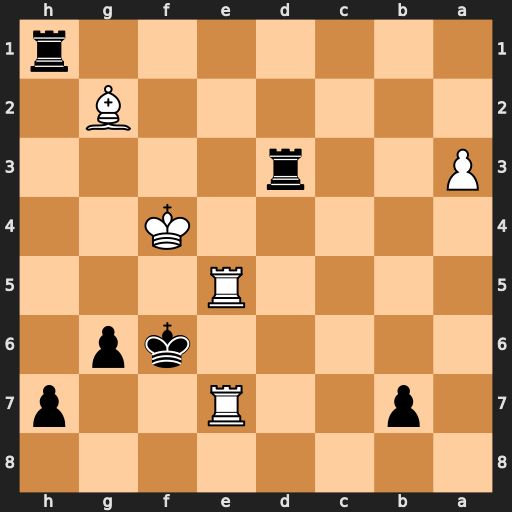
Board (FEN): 8/1p2R2p/5kp1/4R3/5K2/P2r4/6B1/7r
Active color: b
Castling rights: -
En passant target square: -
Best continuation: Rh4#